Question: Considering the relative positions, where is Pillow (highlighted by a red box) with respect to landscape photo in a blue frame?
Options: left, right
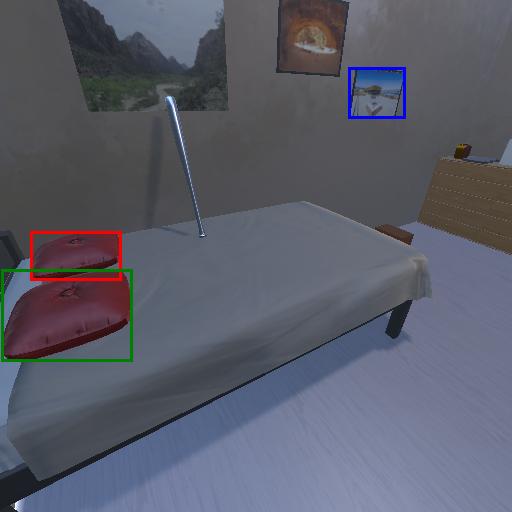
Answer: left